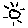
Label: sun